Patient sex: M
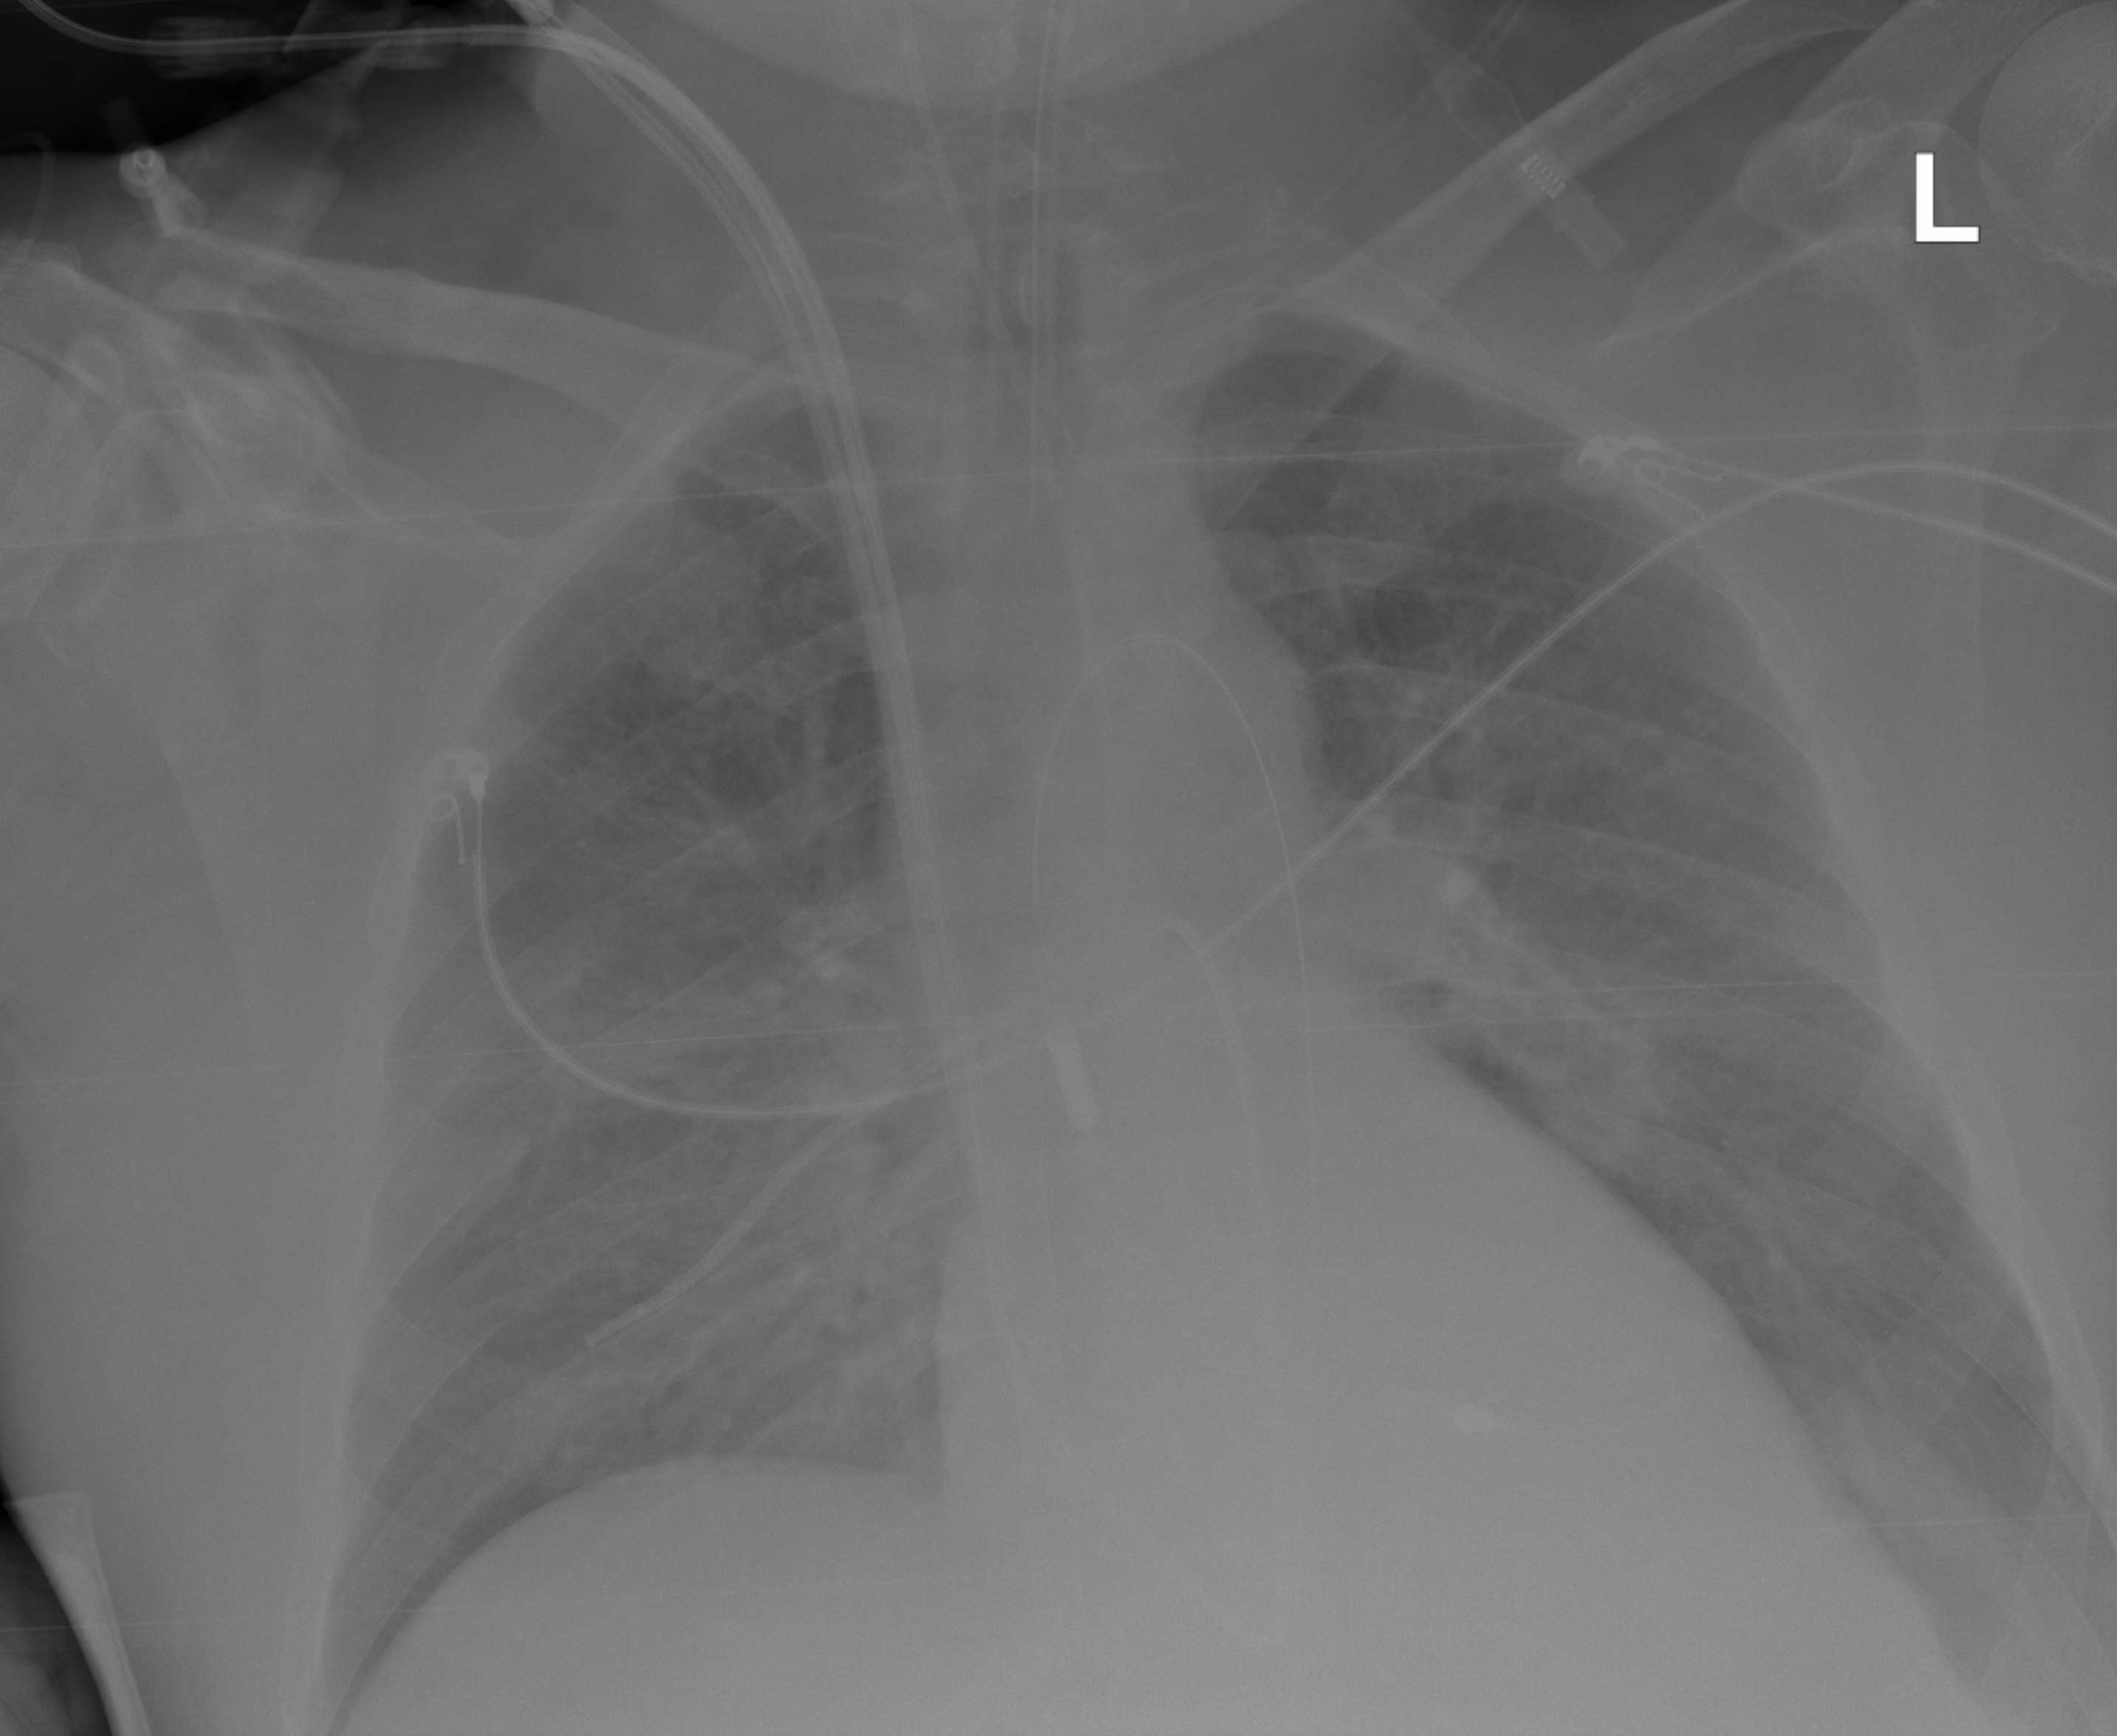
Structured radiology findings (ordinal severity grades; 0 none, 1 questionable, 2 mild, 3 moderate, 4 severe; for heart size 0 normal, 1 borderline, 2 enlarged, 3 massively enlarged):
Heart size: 2
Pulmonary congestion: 2
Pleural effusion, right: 2
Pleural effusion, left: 2
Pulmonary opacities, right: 2
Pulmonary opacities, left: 2
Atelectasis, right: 2
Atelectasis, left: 2